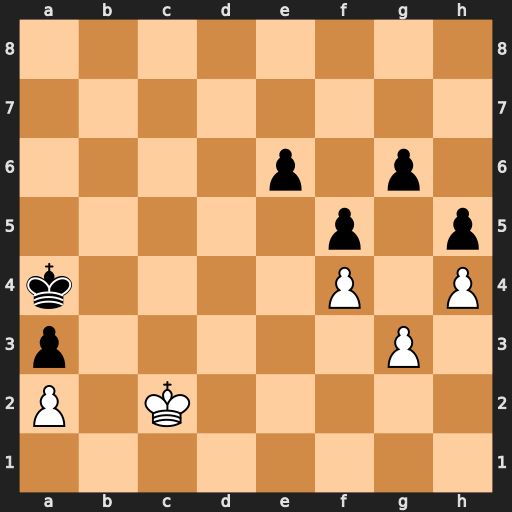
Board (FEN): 8/8/4p1p1/5p1p/k4P1P/p5P1/P1K5/8
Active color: w
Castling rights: -
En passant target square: -
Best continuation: Kc3 Kb5 Kb3 Kc5 Kxa3 e5 fxe5 g5 hxg5